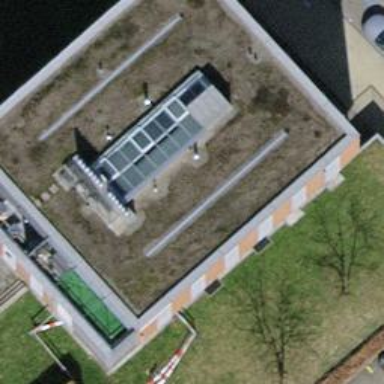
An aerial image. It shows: Flat-roofed residential building.